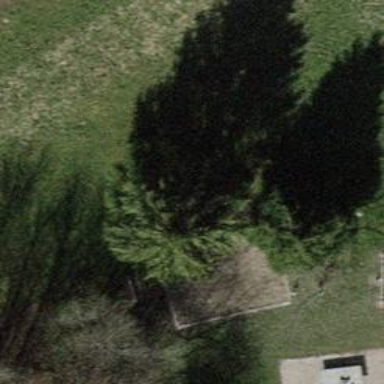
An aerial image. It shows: Brown bench in the vicinity.